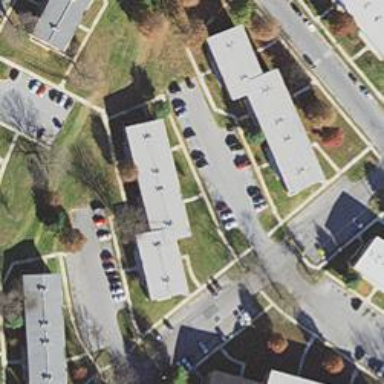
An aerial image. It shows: Neighborhood.